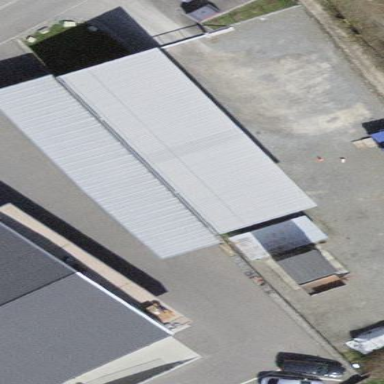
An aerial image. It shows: Recycling center located within building.